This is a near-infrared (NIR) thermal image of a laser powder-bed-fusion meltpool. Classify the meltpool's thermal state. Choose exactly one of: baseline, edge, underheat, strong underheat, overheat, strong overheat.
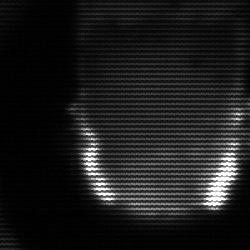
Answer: baseline